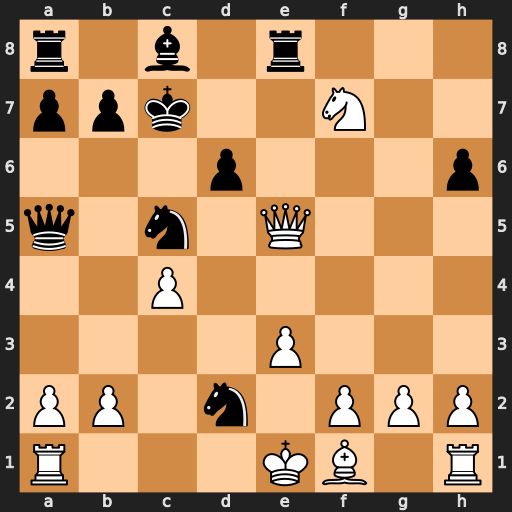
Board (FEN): r1b1r3/ppk2N2/3p3p/q1n1Q3/2P5/4P3/PP1n1PPP/R3KB1R
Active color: w
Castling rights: KQ
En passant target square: -
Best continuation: Qxd6#